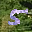
Label: 5